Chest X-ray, PA view. Patient: 50 years old, sex M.
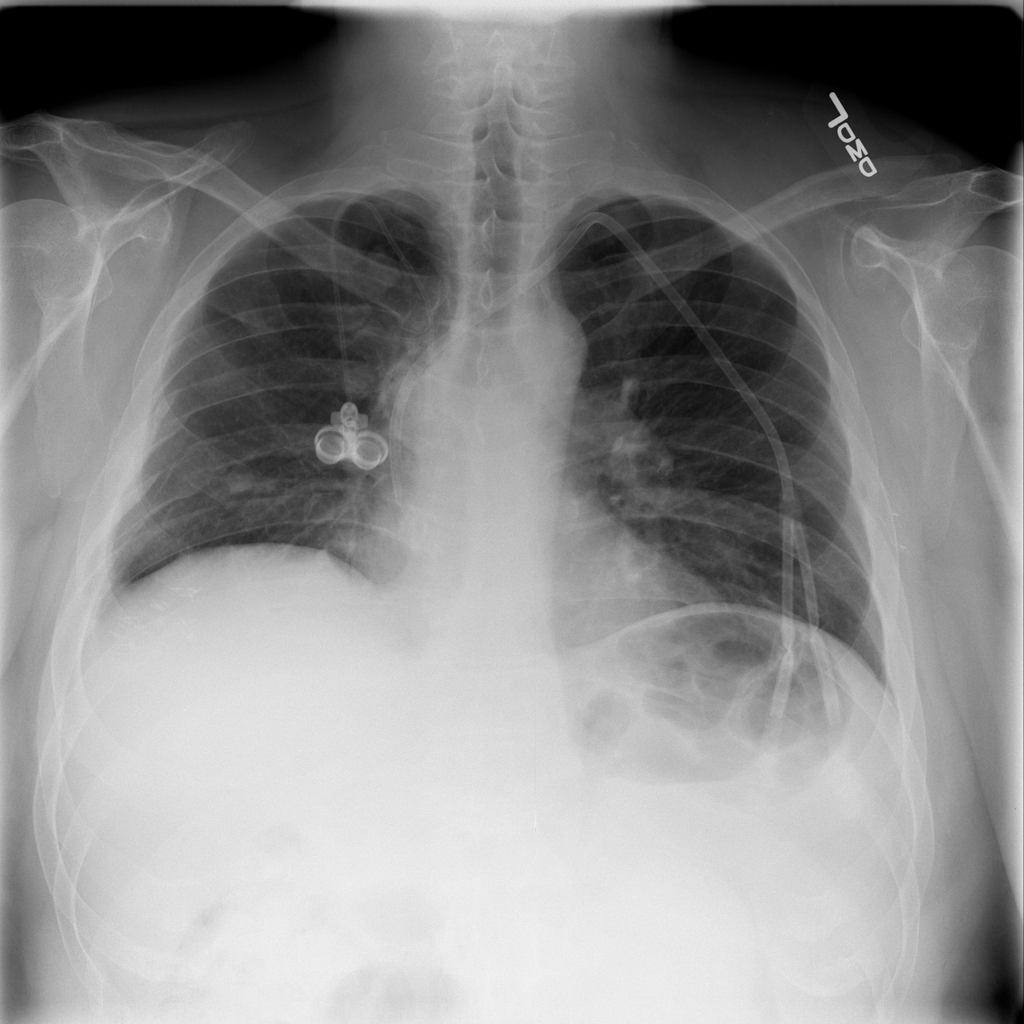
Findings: Nodule